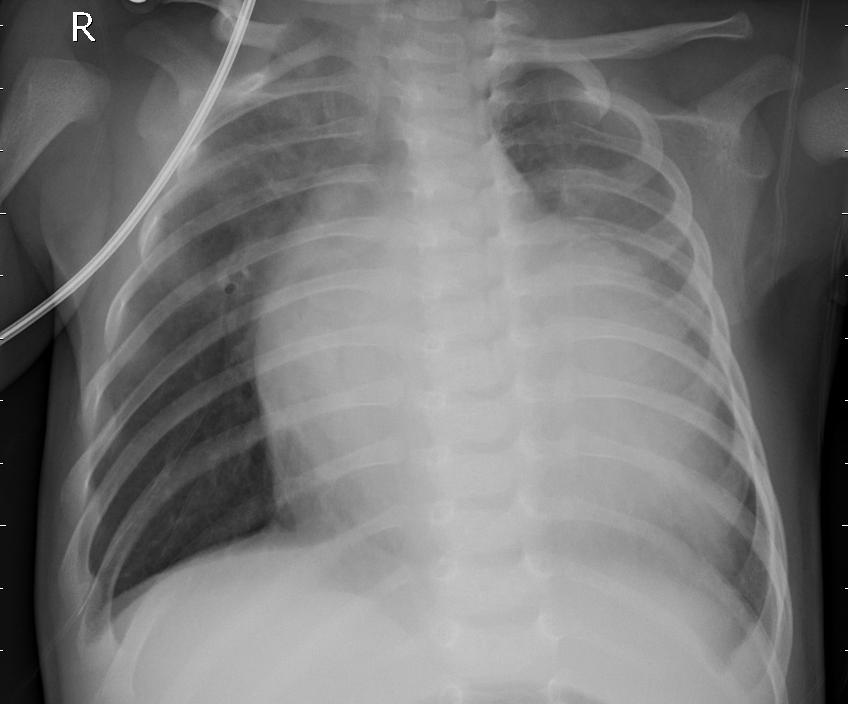
Diagnosis: PNEUMONIA